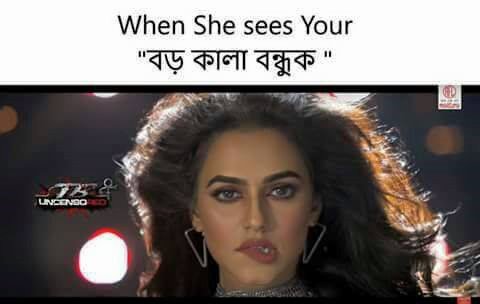
Text: When She sees Your     "বড় কালা বন্ধুক "
Label: Hate
Hate category: Personal Offence
Targeted group: Individual